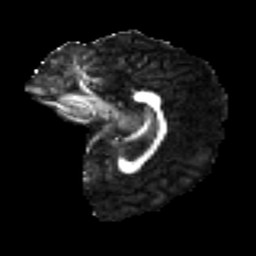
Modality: FA
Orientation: sagittal
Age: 26
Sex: female
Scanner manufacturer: ge
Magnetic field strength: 3 T
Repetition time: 7.8 s
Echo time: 0.0606 s